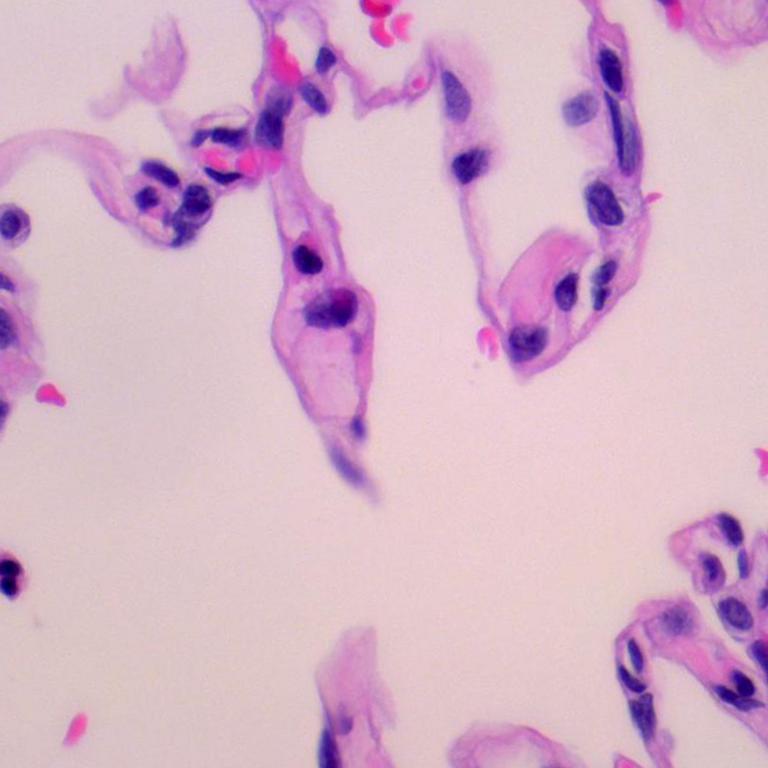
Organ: lung
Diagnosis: benign